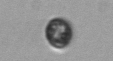
Label: Dinophyceae